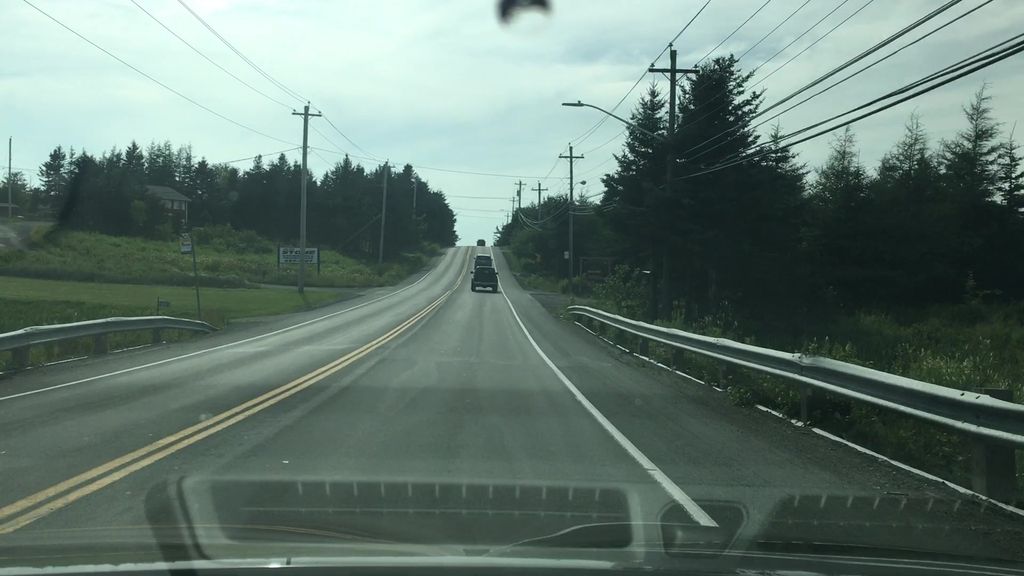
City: halifax